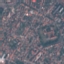
Land use / land cover: Residential